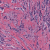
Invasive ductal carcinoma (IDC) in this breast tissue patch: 1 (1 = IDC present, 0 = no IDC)